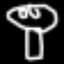
Label: mushroom